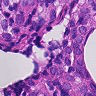
Metastatic tissue present: yes